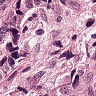
Metastatic tissue present: yes